Field crop: tomato
Growth stage: 1
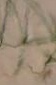
Species: cyperus